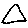
Label: triangle